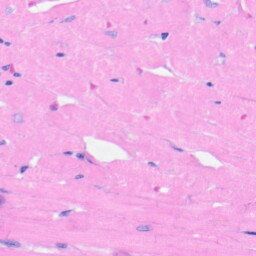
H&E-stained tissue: Heart